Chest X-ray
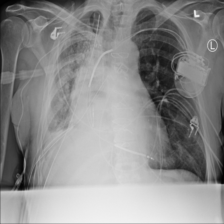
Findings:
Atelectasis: negative
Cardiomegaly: negative
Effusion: negative
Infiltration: negative
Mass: negative
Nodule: negative
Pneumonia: negative
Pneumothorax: positive
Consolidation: negative
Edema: negative
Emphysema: negative
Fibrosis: negative
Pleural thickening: negative
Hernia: negative